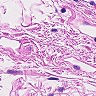
Metastatic tissue present: no